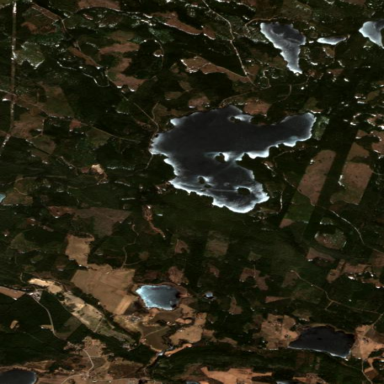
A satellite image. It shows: Serene lake surrounded by nature.